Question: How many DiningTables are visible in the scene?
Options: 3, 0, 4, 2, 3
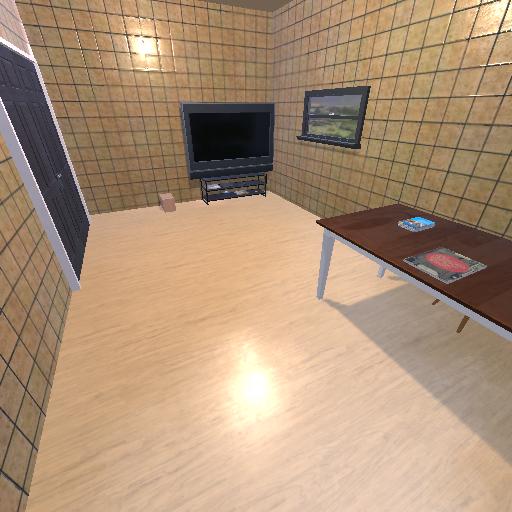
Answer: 3